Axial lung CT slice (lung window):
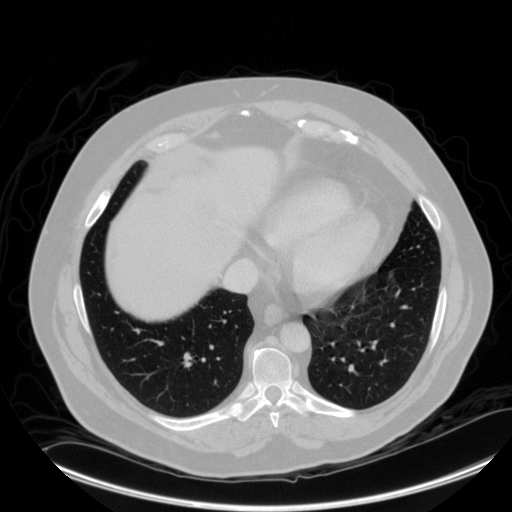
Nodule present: no